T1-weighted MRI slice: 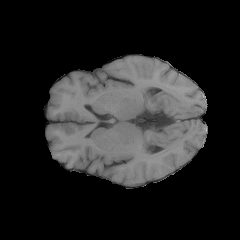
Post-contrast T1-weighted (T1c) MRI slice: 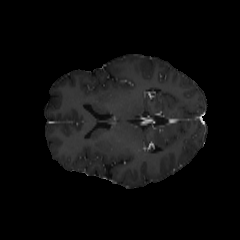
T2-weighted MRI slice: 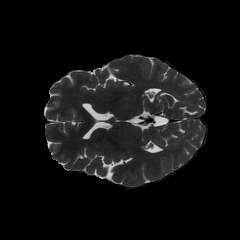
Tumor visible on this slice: no